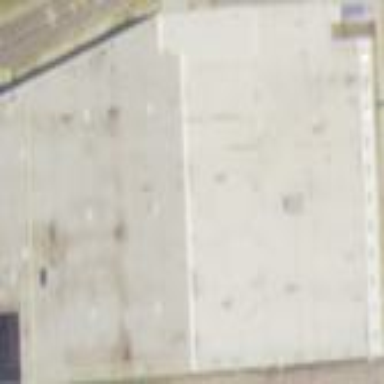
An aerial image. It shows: Warehouse building.